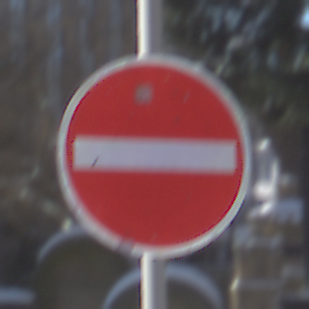
Verkehrszeichen: VerbotDerEinfahrt
Umgebung: Outdoor, Special
Tageszeit: MorningAfternoon
Wetter: Clear
Licht: Natural
Jahreszeit: Winter
Kontrast: HighContrast